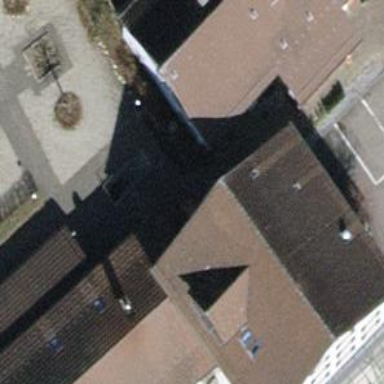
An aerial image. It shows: Building with tile roof.